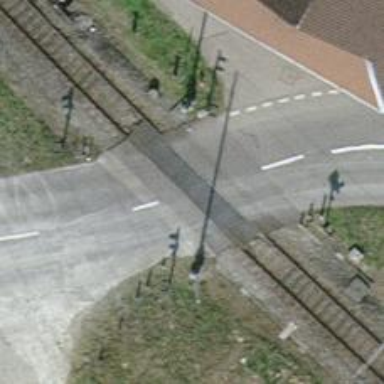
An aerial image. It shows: Level crossing along the railway.